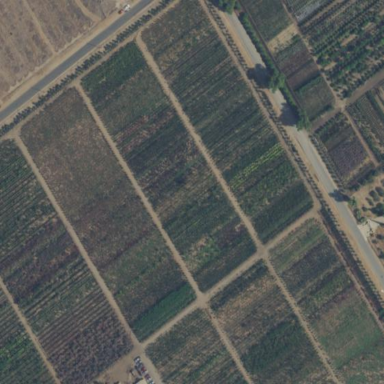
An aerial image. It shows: Shrub plant nursery.